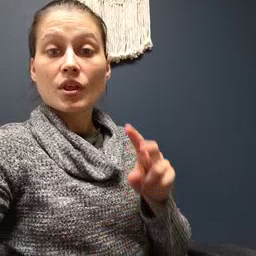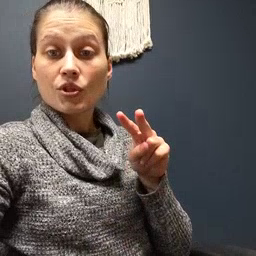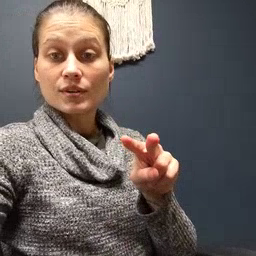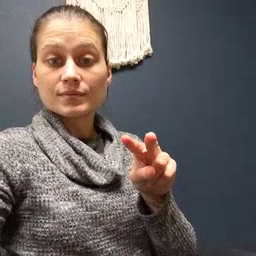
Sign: look